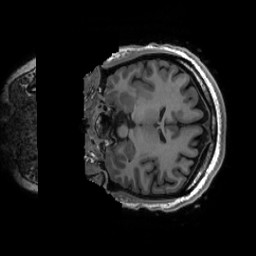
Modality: T1w
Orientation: coronal
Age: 33
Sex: female
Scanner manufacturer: ge
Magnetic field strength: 3 T
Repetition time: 0.007348 s
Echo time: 0.003036 s